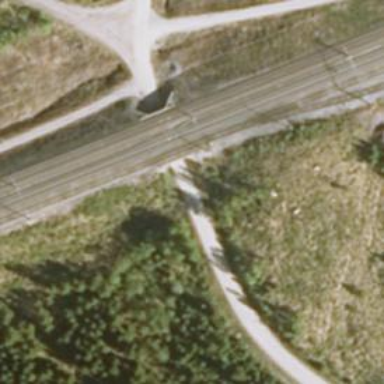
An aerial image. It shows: Railway track with continuous electrified contact line.